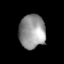
Tissue: lung
Cell type: Epithelial cells
Senescence score: 0.1897
Nuclear area (px): 871
Mean DAPI intensity: 149.059